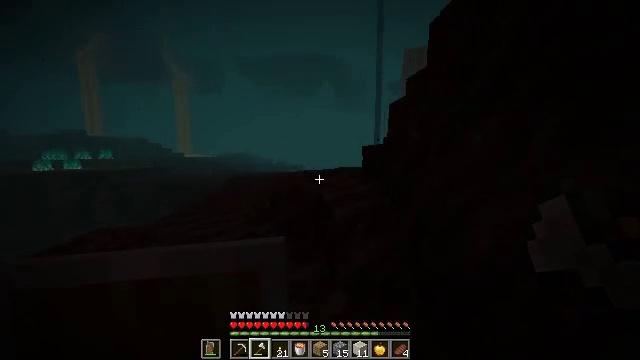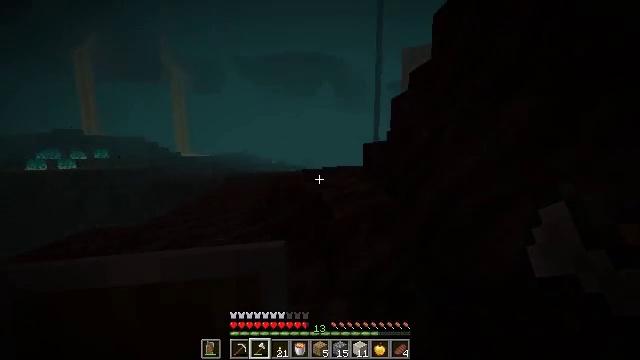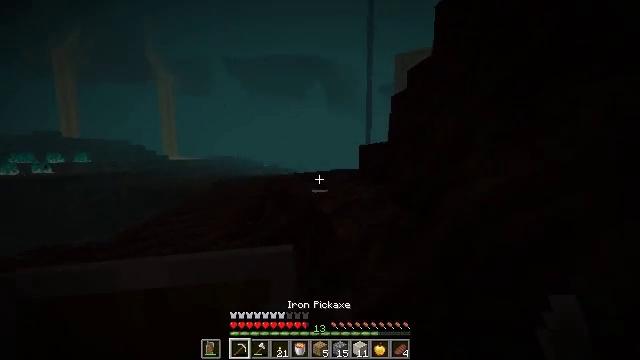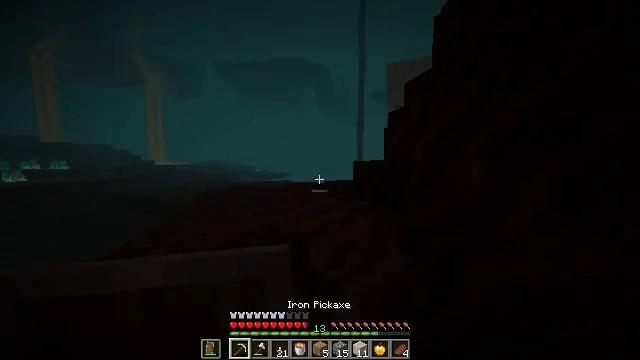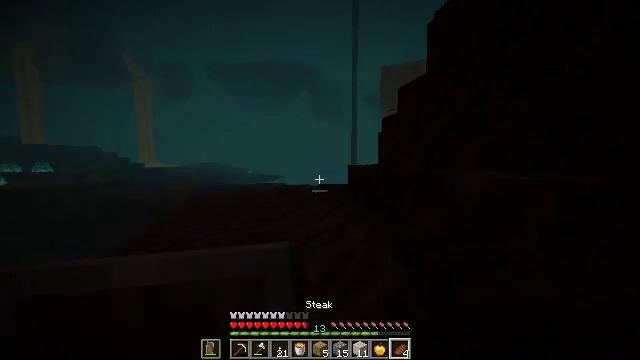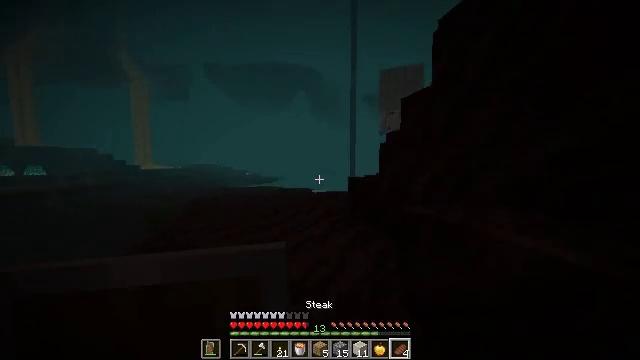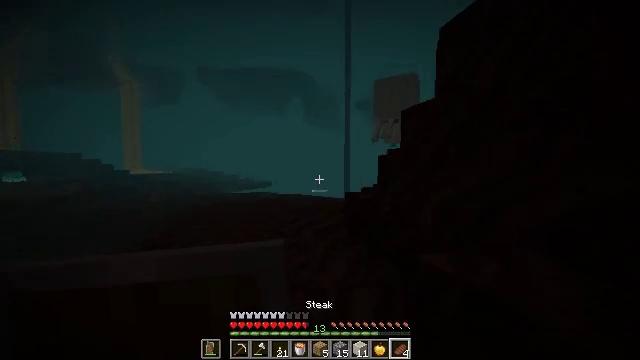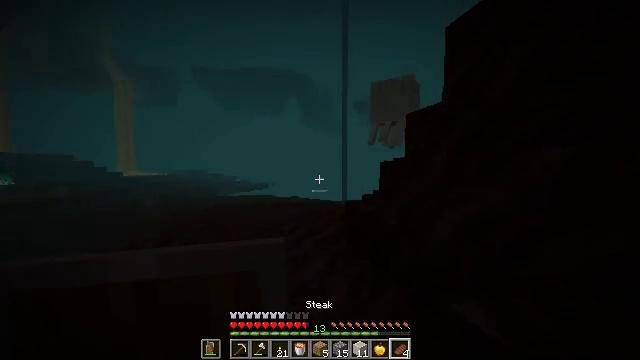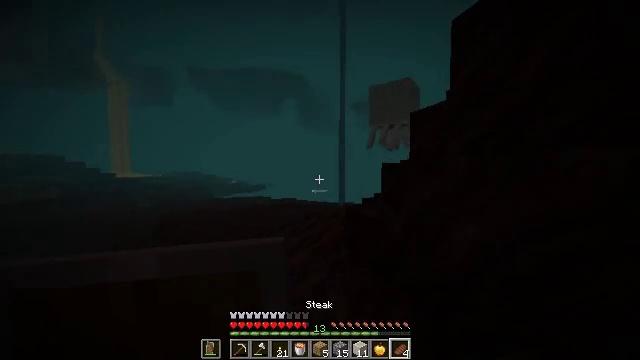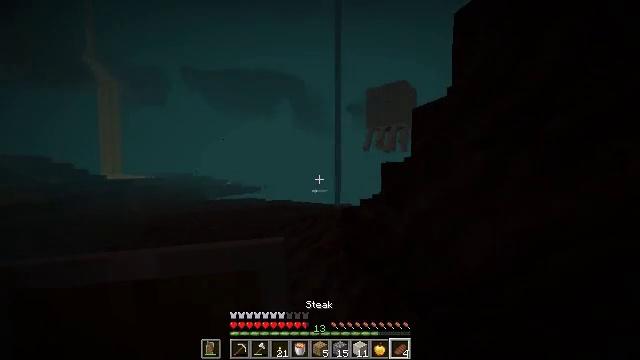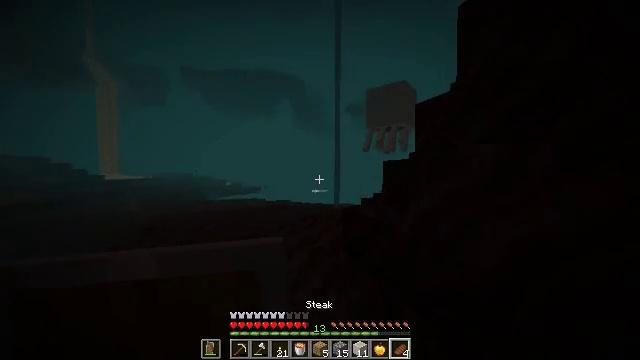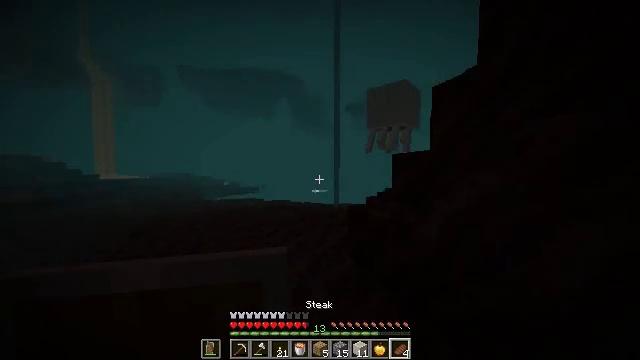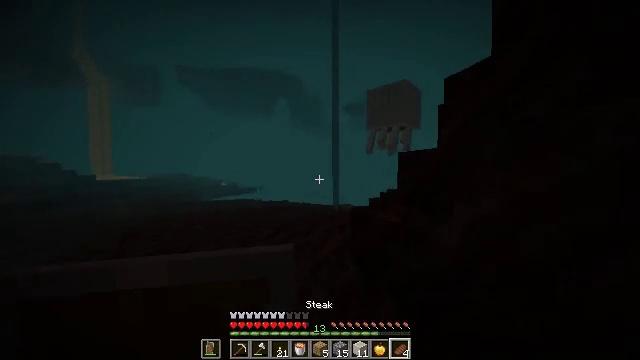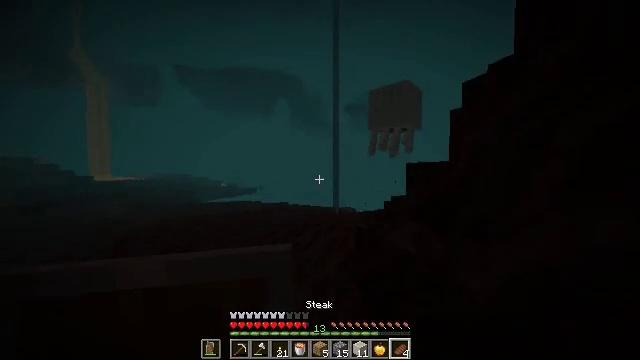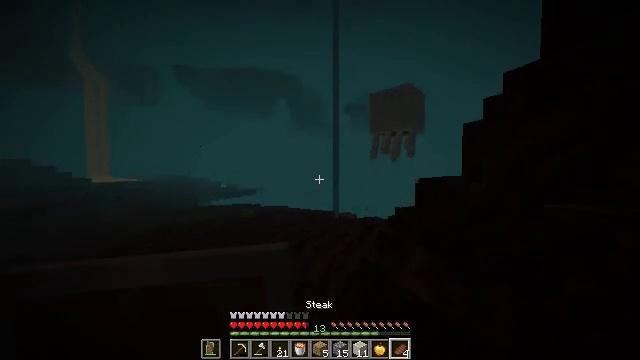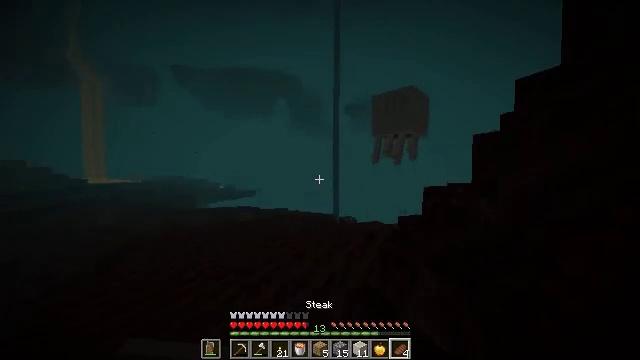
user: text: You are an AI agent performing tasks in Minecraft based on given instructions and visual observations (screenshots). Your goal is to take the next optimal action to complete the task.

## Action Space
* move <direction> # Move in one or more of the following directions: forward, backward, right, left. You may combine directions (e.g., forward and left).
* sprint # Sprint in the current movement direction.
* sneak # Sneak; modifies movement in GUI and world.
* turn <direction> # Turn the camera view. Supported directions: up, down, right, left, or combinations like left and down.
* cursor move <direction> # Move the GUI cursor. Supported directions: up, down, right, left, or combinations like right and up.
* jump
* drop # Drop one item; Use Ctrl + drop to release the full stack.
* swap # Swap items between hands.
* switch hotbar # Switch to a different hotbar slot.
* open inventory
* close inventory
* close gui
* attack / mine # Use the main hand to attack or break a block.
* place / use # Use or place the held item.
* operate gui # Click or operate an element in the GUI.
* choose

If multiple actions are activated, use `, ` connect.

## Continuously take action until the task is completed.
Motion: motion action
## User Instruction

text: Extinguish the soul fire.
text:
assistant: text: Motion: move forward, sprint, jump
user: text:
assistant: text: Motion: move forward, sprint, turn right, jump
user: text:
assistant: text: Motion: move forward, sprint, turn right and up, jump
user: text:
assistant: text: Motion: move forward, sprint, turn right, jump
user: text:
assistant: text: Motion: move forward, sprint, jump
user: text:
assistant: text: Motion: move forward, sprint, turn right, jump
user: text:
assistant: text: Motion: move forward, sprint, jump
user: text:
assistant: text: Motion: move forward, sprint, jump
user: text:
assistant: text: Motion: move forward, sprint, turn right, jump
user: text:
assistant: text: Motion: move forward, sprint, jump
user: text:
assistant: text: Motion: move forward, sprint, jump
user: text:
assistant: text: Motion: move forward, sprint, jump
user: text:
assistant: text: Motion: move forward, sprint, jump
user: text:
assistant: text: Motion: no_op
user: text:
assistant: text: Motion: use / place
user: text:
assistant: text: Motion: use / place
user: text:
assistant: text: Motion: use / place
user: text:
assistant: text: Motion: use / place
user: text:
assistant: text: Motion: use / place
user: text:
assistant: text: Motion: use / place
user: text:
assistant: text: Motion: use / place
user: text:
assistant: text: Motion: use / place
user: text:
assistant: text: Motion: use / place
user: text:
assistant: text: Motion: move forward, use / place
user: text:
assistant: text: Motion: move forward, use / place
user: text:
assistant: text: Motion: move forward, use / place
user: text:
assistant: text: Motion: move forward, use / place
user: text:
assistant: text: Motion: move forward, use / place
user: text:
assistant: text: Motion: move forward, use / place
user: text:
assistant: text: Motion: move forward